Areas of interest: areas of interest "Linyi Hospital of Traditional Chinese Medicine"
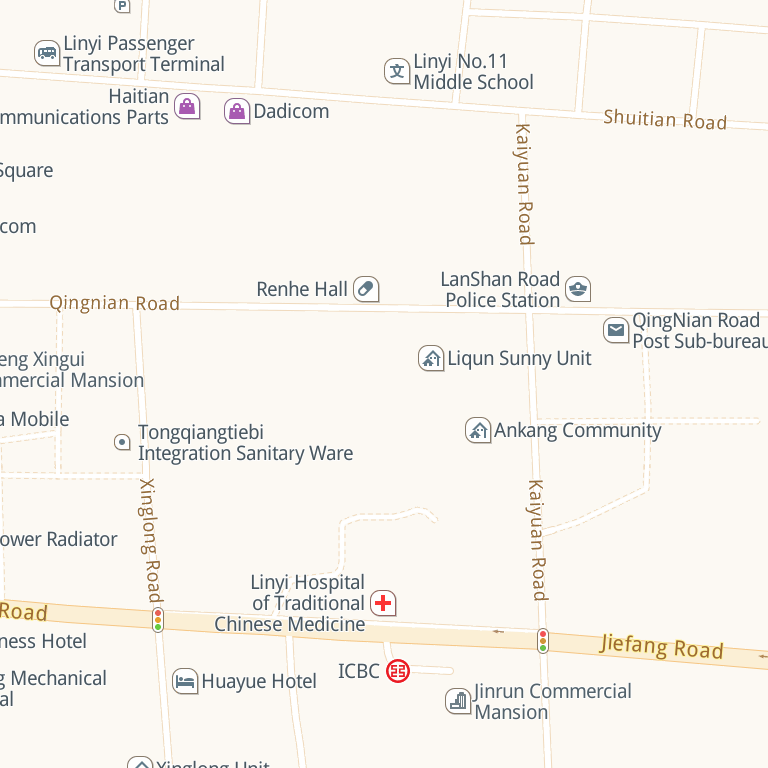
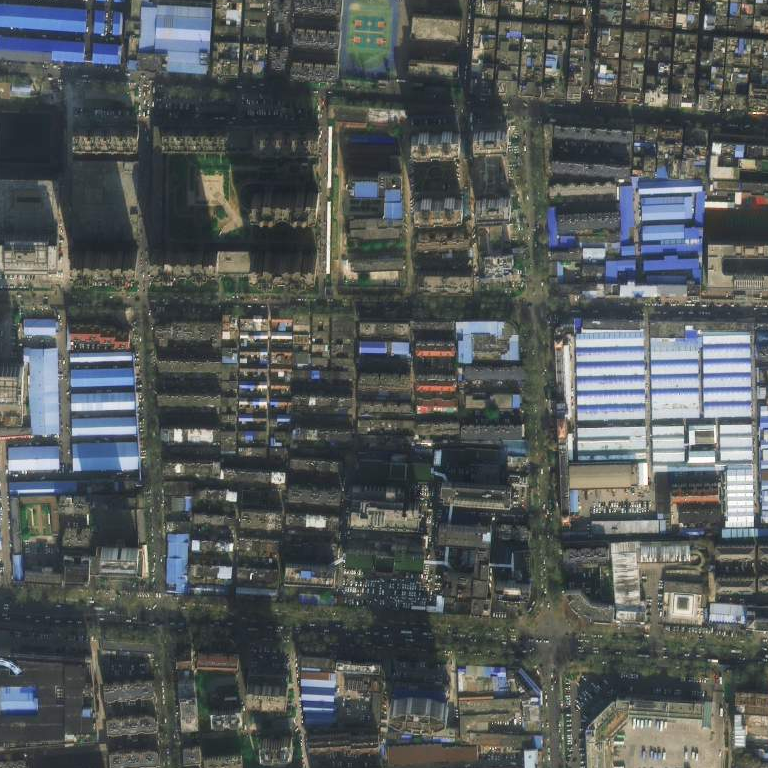